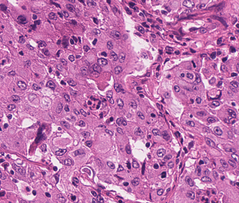
Tumor epithelial tissue: yes
Tumor-associated stroma tissue: yes
Normal tissue: no